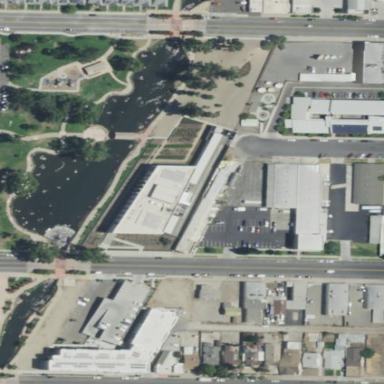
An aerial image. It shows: Courthouse building.